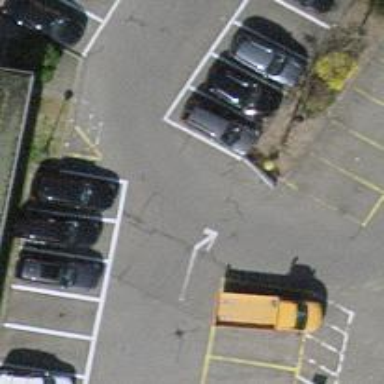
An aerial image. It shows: Parking aisle designated as service road.